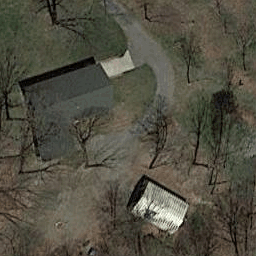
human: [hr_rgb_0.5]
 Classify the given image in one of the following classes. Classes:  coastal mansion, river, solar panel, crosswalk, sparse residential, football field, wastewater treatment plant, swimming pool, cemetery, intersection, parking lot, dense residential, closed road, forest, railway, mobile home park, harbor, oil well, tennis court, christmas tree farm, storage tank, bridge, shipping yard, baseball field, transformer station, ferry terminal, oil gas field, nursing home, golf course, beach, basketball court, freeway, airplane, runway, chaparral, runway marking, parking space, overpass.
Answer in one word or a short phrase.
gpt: sparse residential